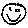
Label: smiley face